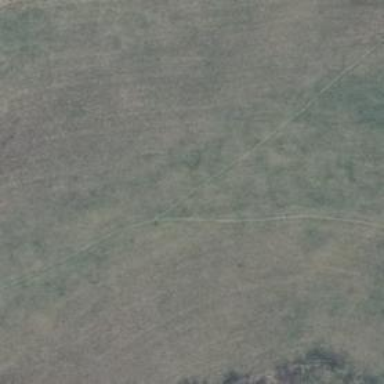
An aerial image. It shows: Path covered with grass.